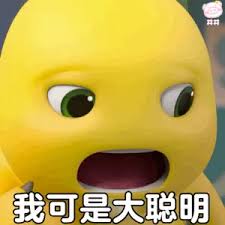
Label: nailong